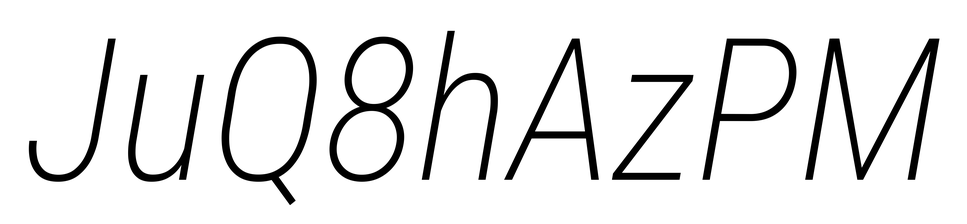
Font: Roboto-Italic_Condensed_ExtraLight_Italic